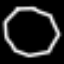
Label: octagon